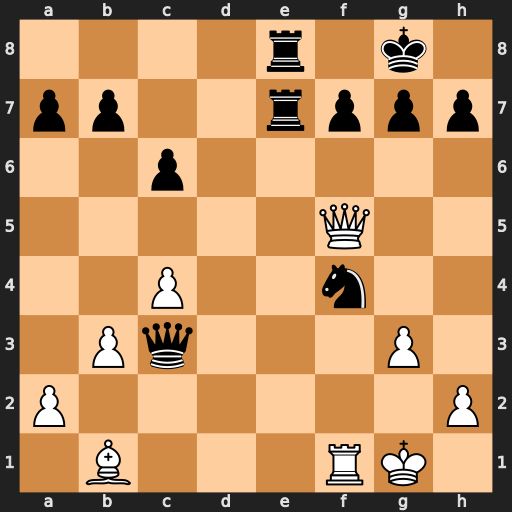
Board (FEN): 4r1k1/pp2rppp/2p5/5Q2/2P2n2/1Pq3P1/P6P/1B3RK1
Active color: w
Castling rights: -
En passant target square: -
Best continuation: Qxh7+ Kf8 Qh8#